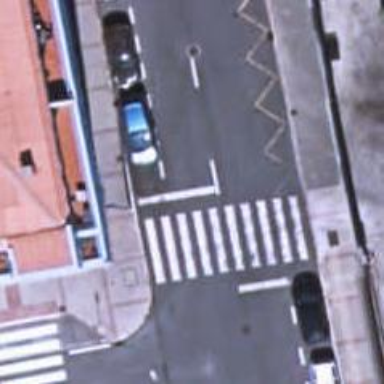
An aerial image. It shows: Uncontrolled zebra crossing on the road.